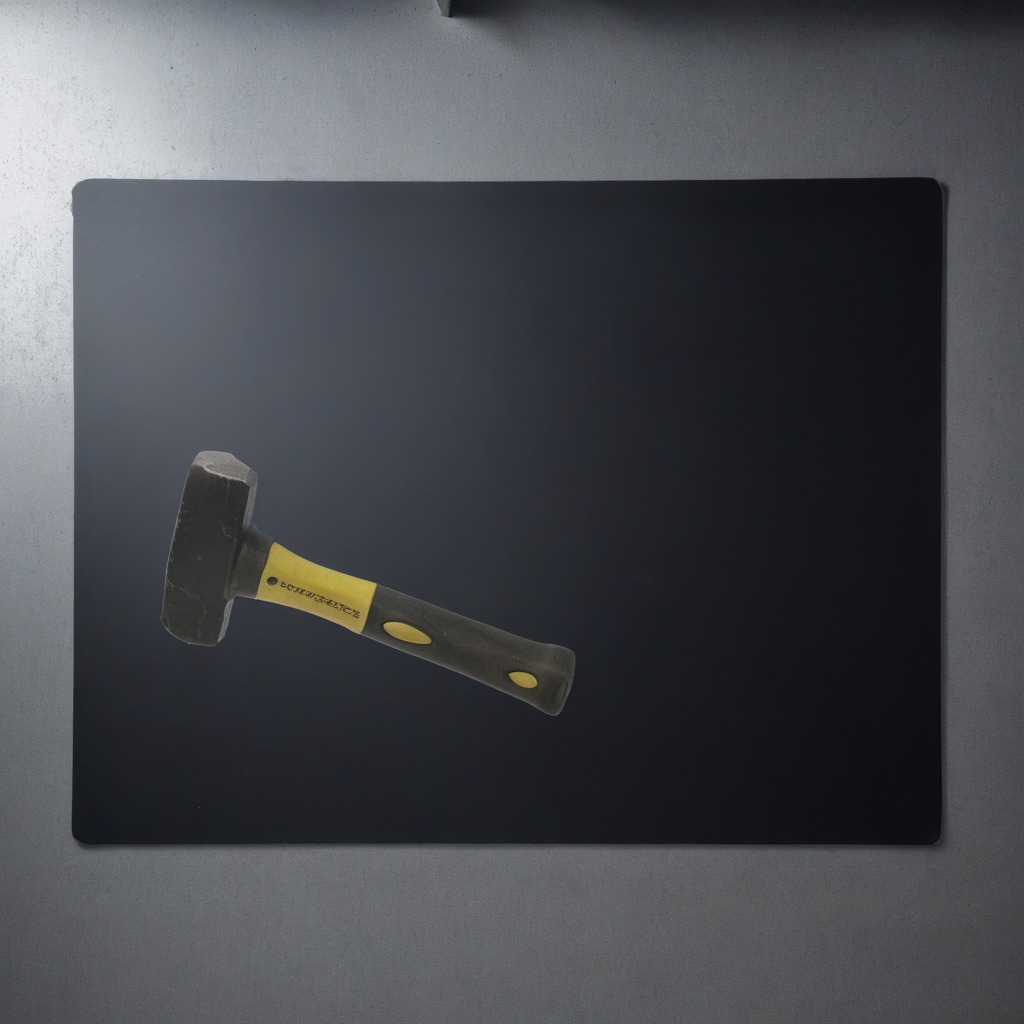
A hammer lying on a clean granite tabletop covered with a black rubber mat inside a workshop under bright overhead lighting crisp shadows high clarity worn but beneath the mat